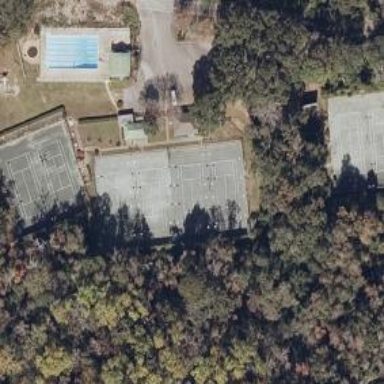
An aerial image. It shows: Tennis court on the leisure land pitch.